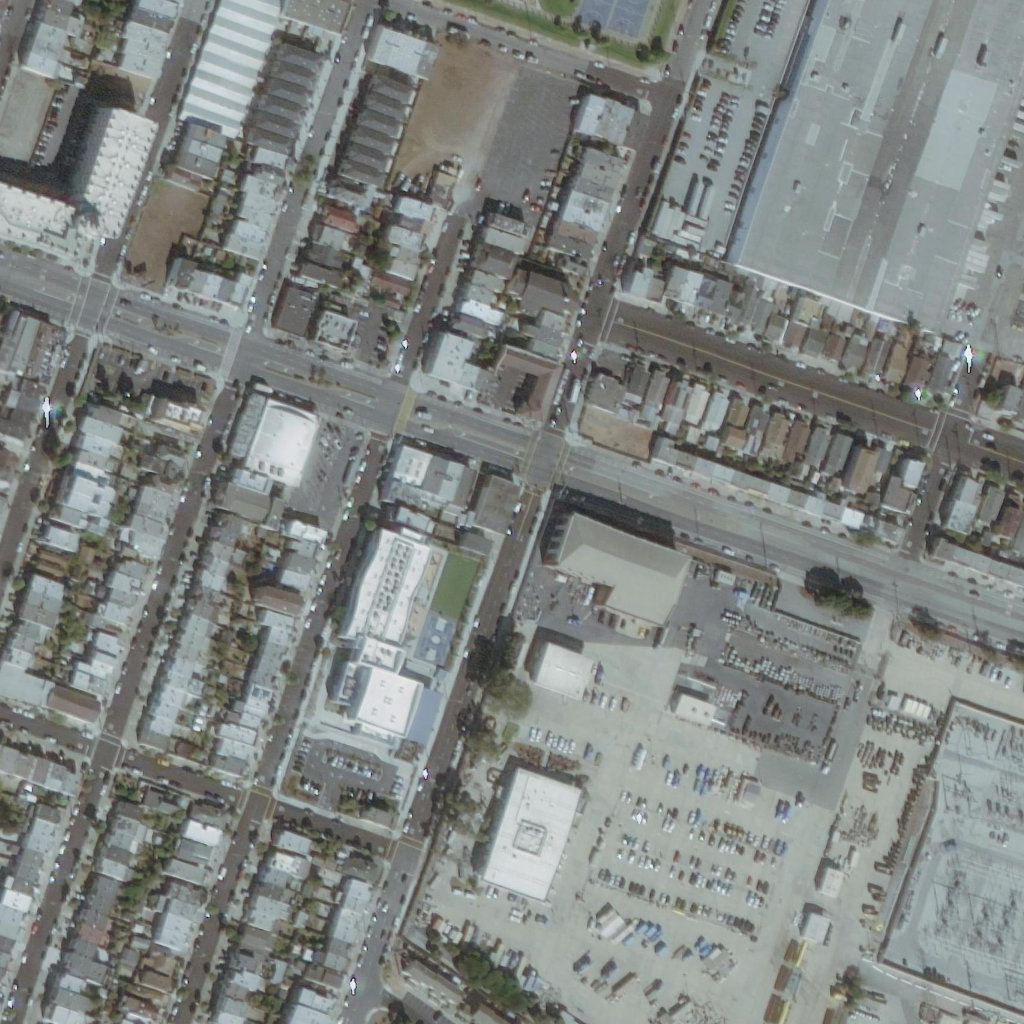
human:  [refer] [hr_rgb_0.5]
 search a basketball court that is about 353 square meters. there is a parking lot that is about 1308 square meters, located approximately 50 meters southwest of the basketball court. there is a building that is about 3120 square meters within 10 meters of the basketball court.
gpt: <box>[[40, 59, 44, 65, 0]]</box>

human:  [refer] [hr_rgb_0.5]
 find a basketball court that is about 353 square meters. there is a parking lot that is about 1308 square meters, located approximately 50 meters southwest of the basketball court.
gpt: <box>[[40, 59, 44, 65, 0]]</box>